Question: I'm trying to change the z-order for some docked panel in the VS2010 designer. However, everytime I save the designer, close it down and re-open it, the z-order has reverted back to how it was before I changed it.
I've tried using the document outline, and the SendToBack context menu but both behave in the same way. I've also noticed that in another solution where it does work, the .designer.cs file doesn't actually change (I assumed control adding order would dictate z-order).
Is there any other way I can do this? I really don't want to do this at runtime...
'''
this.mainPanel.BackColor = System.Drawing.SystemColors.Control;
this.mainPanel.Controls.Add(this.pnlRangeSelector);
this.mainPanel.Controls.Add(this.headerAndFooterRowCounts);
'''
pnlRangeSelector has Dock.Top
headerAndFooterRowCounts has Dock.Right
when this renders however, headerAndFooterRowCounts takes the entire right side of it's parent panel, while pnlRangeSelector takes the Left portion.
That suggests to me that the pnlRangeSelector isn't correctly at the back like it's supposed to be.

'''
int i = 0;
String output = String.Empty;
foreach (var c in this.mainPanel.Controls)
{
if (c == pnlRangeSelector) { output += "RangeSelector at : " + i.ToString() + "
"; }
else if (c == this.headerAndFooterRowCounts) { output += "HeaderAndFooter at : " + i.ToString() + "
"; }
i++;
}
MessageBox.Show(output);
'''
Seems the order is always RangeSelector = 0, HeaderAndFooter = 1. Even if I call the following just prior to this:
'''
this.mainPanel.Controls.SetChildIndex(this.pnlRangeSelector, 1);
this.mainPanel.Controls.SetChildIndex(this.headerAndFooterRowCounts, 0);
'''
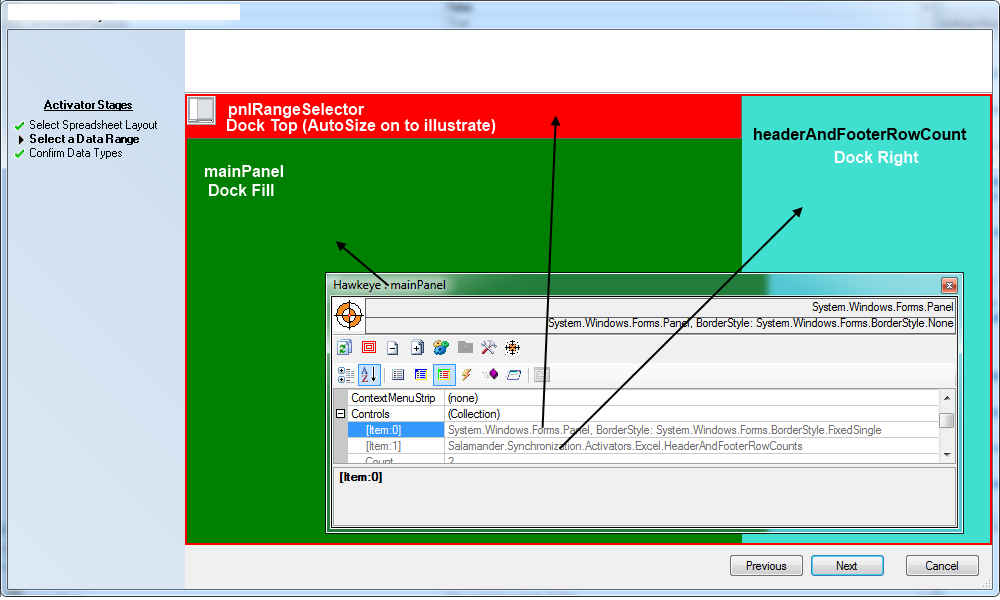
Answer: The order in which the controls are added to the Controls collection of the parent determines the z-order. So the best way to solve this (AFAIK) is to make a backup of the designer file and then edit the order in which the controls are
Post the code if you need help.